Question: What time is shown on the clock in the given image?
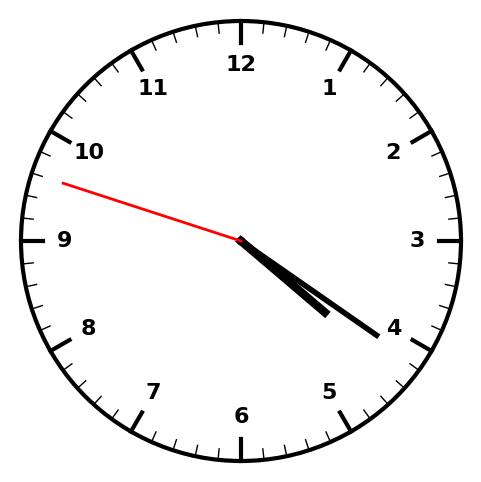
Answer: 04:20:48